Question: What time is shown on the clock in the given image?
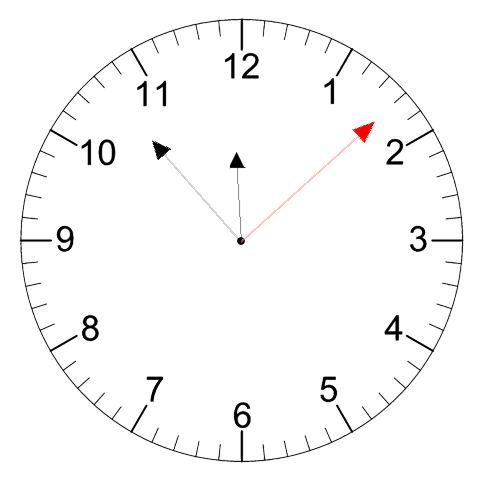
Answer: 11:53:08